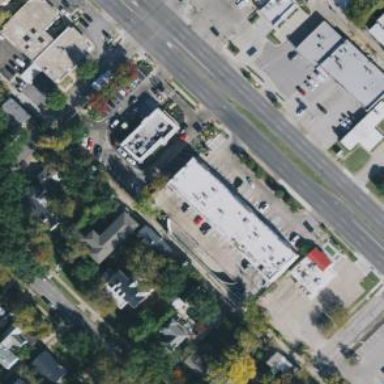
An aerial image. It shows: Retail building.